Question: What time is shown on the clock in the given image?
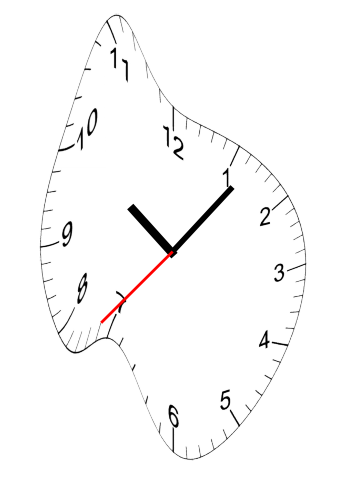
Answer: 10:06:37